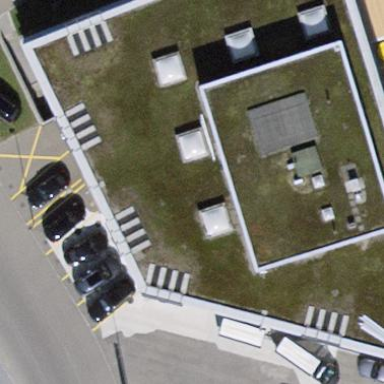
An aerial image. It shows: Retail building housing car shop.